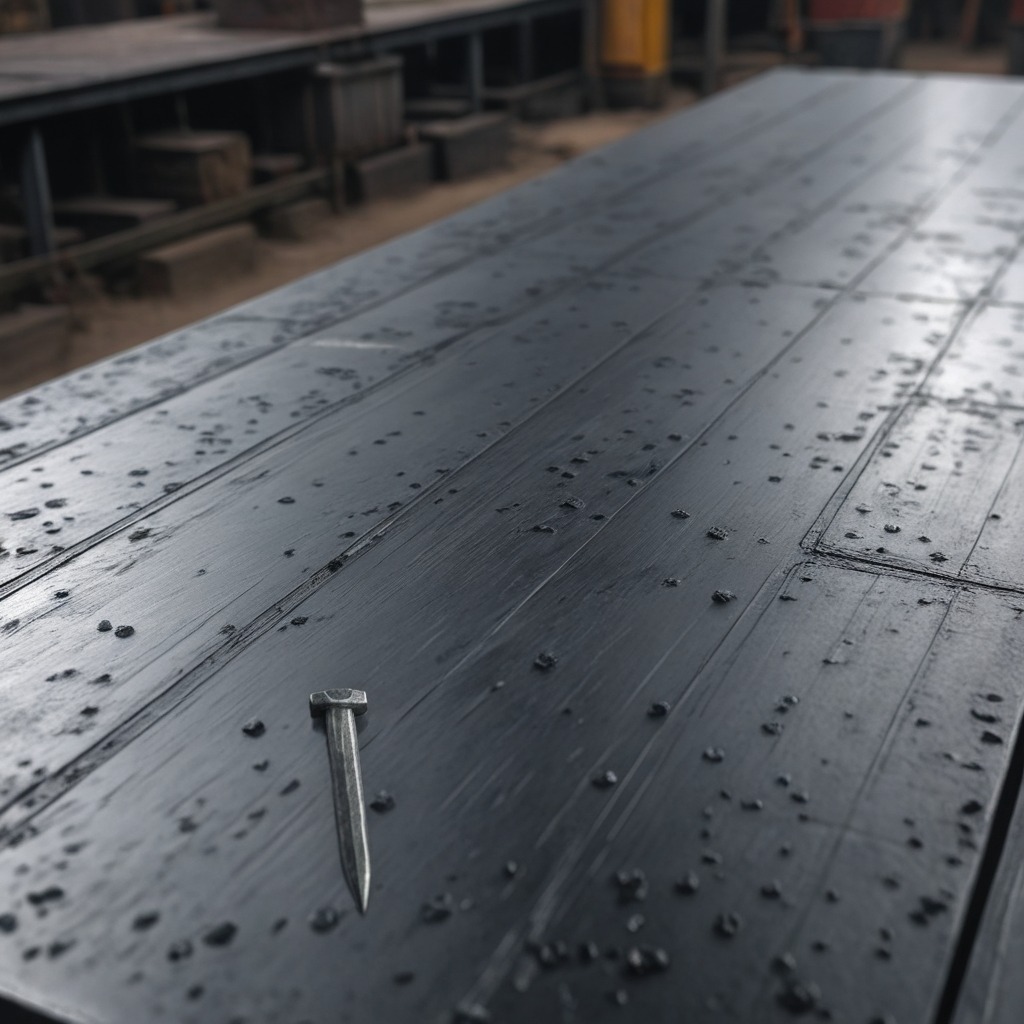
A nail is lying on a cold steel table in a mining workshop.